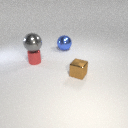
small brown metal cube in front of small red metal cylinder